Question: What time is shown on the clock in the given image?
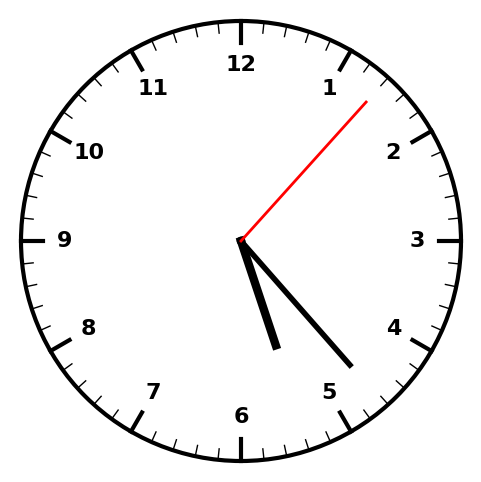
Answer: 05:23:07